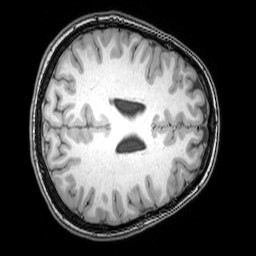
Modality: T1w
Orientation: axial
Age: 25
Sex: female
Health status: healthy
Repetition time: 0.081 s
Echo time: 0.037 s